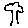
Label: tree